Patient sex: M
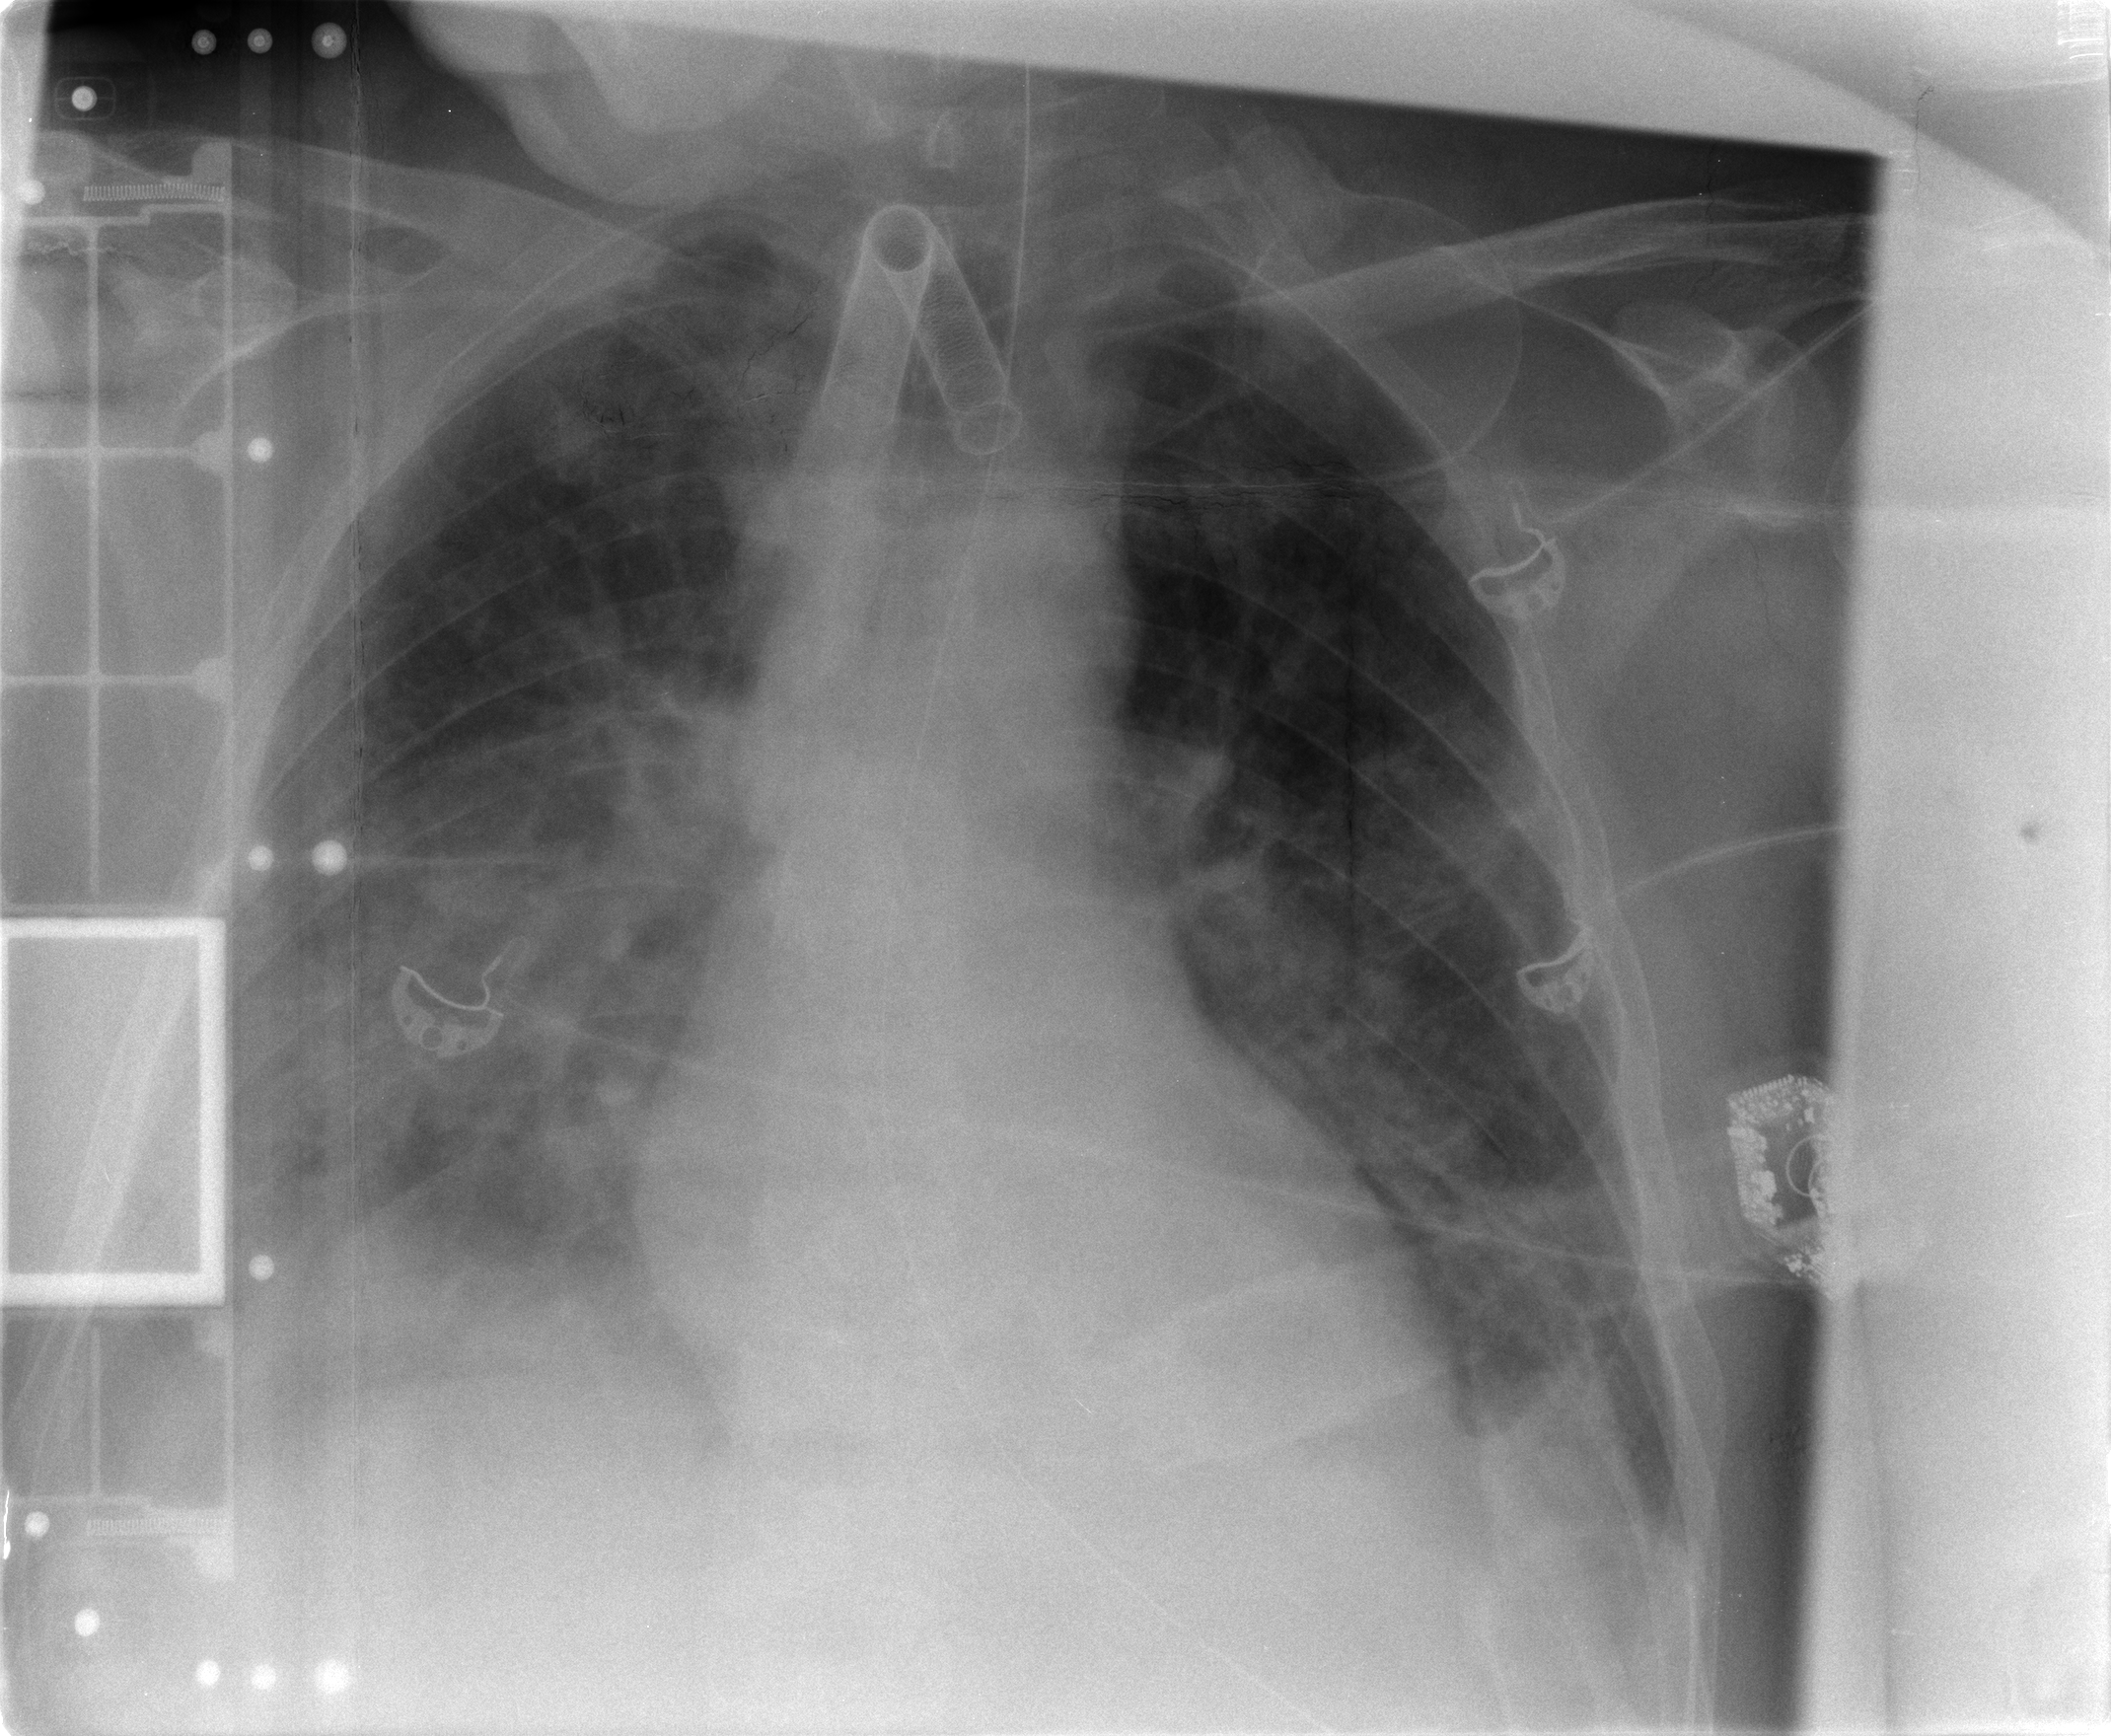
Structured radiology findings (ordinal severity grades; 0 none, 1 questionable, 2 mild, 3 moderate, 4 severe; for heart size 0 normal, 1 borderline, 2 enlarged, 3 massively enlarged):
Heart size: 0
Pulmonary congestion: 1
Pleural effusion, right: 2
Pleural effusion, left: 2
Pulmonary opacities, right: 3
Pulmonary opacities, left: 2
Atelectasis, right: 3
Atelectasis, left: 2